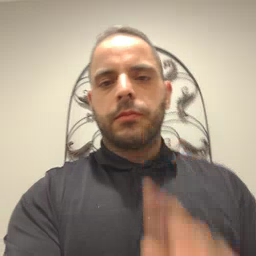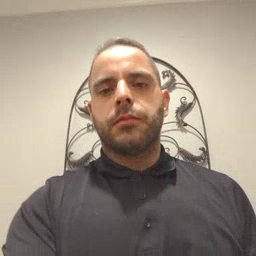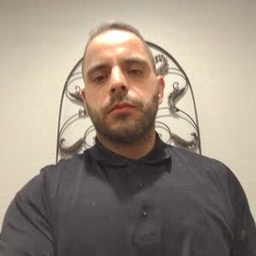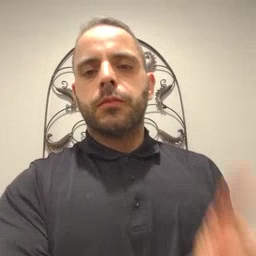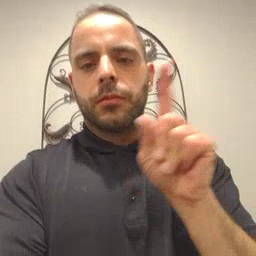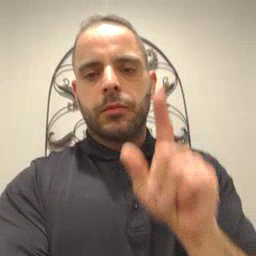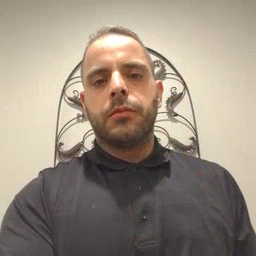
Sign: where